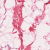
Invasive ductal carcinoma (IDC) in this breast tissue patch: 0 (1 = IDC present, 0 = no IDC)